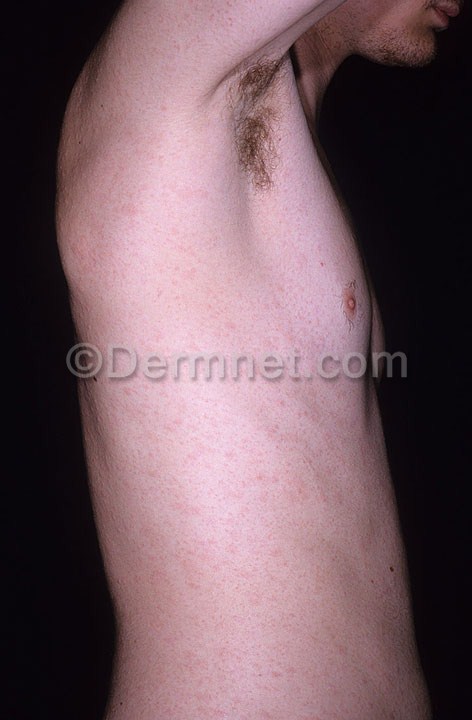
Disease: Exanthems and Drug Eruptions